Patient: sex F, age 54
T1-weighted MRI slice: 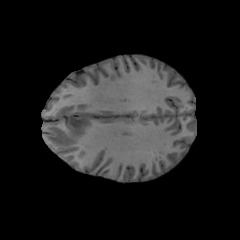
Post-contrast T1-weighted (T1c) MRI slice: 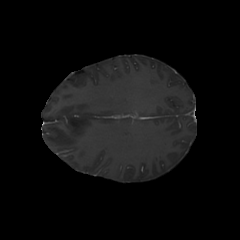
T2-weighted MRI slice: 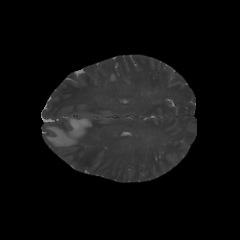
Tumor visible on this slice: yes
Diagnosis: Glioblastoma, IDH-wildtype
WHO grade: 4